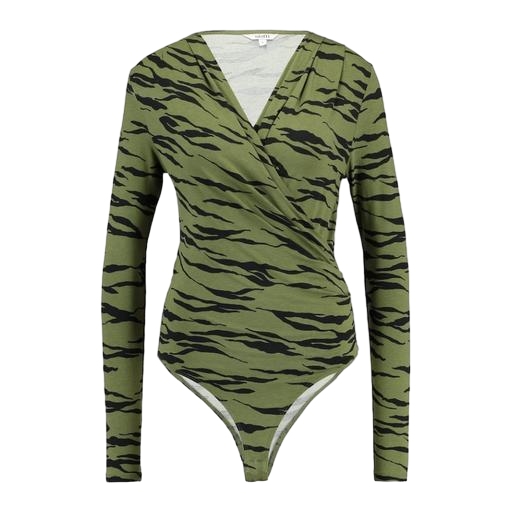
camo print, camouflaged color and relaxed fit, green camouflage-print dickey, white background